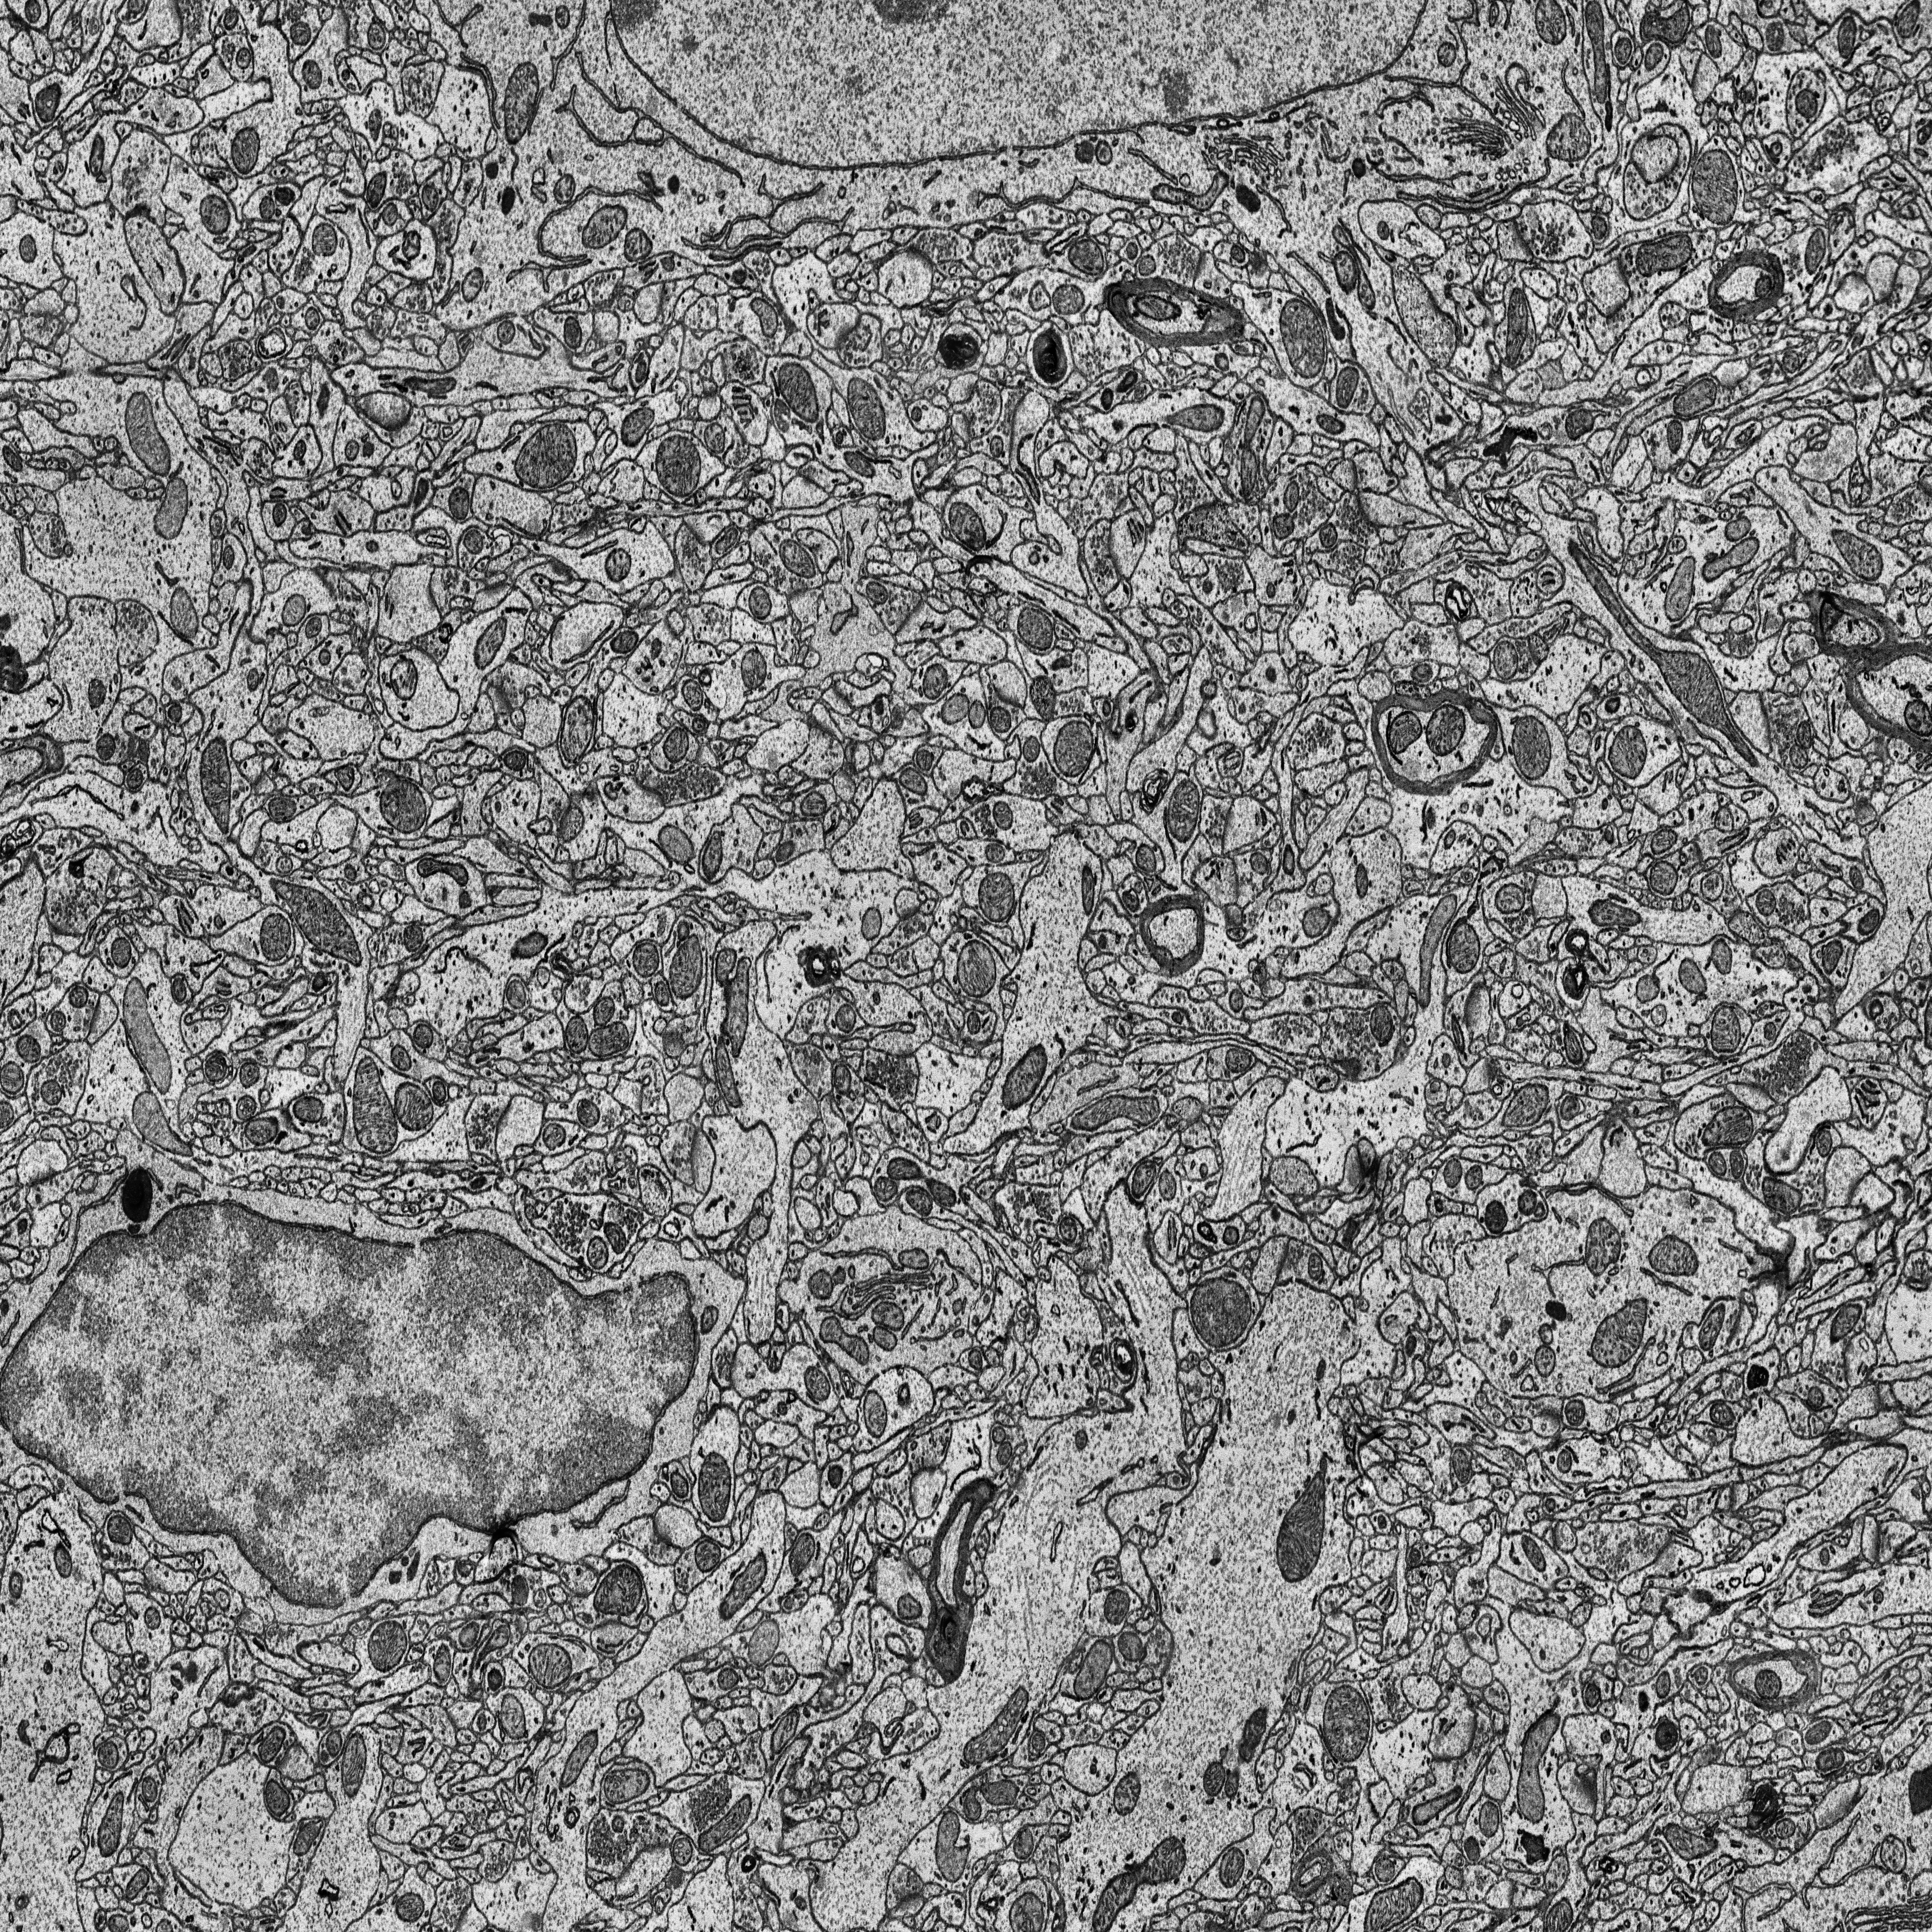
Electron microscopy slice of rat cortex tissue
Slice depth (z): 34
Mitochondria instances in slice: 389